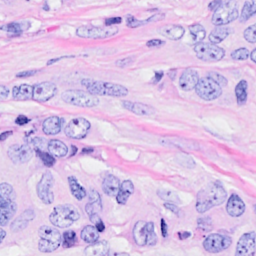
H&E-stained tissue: Breast